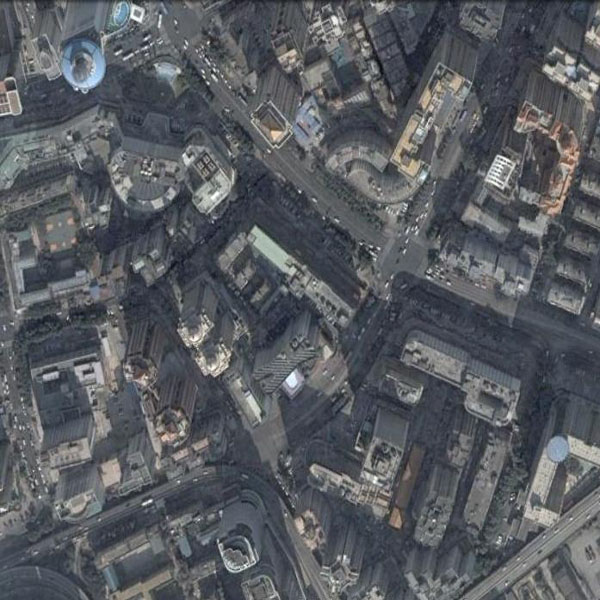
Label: Commercial